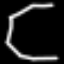
Label: octagon